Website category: auto
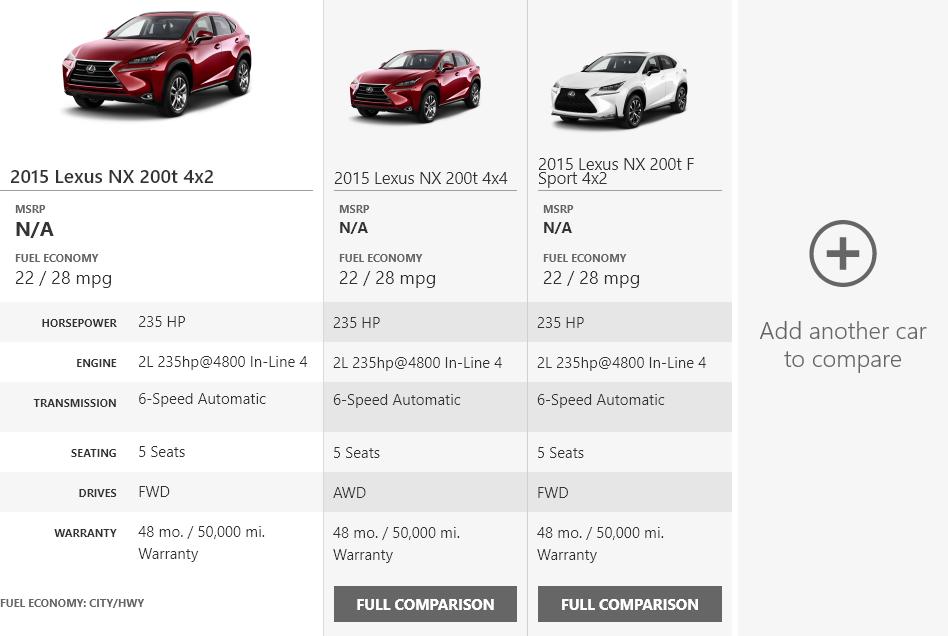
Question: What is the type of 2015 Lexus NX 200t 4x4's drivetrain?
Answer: AWD

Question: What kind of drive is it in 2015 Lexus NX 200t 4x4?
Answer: AWD

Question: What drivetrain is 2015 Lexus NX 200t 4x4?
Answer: AWD

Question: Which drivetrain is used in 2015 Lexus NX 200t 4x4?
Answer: AWD

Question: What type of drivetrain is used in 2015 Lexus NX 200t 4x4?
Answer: AWD

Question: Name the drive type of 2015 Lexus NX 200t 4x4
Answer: AWD

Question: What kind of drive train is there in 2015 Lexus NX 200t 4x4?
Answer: AWD

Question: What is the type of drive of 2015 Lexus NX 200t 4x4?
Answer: AWD

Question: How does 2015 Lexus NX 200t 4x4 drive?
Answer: AWD

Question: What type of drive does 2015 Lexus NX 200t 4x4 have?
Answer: AWD

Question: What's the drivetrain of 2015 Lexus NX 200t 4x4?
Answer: AWD

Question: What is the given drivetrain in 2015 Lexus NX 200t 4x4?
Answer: AWD

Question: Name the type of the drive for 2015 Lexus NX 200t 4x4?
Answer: AWD

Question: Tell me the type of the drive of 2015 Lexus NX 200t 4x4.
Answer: AWD

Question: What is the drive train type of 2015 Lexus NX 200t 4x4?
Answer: AWD

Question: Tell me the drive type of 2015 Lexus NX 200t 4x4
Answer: AWD

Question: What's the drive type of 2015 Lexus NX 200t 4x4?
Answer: AWD

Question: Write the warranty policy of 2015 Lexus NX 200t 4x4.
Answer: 48 mo. / 50,000 mi. Warranty

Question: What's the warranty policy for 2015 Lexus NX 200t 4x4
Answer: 48 mo. / 50,000 mi. Warranty

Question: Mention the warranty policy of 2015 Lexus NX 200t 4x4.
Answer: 48 mo. / 50,000 mi. Warranty

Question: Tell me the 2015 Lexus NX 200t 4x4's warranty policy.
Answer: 48 mo. / 50,000 mi. Warranty